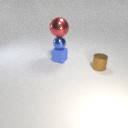
large red metal sphere above small blue rubber cube